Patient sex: F
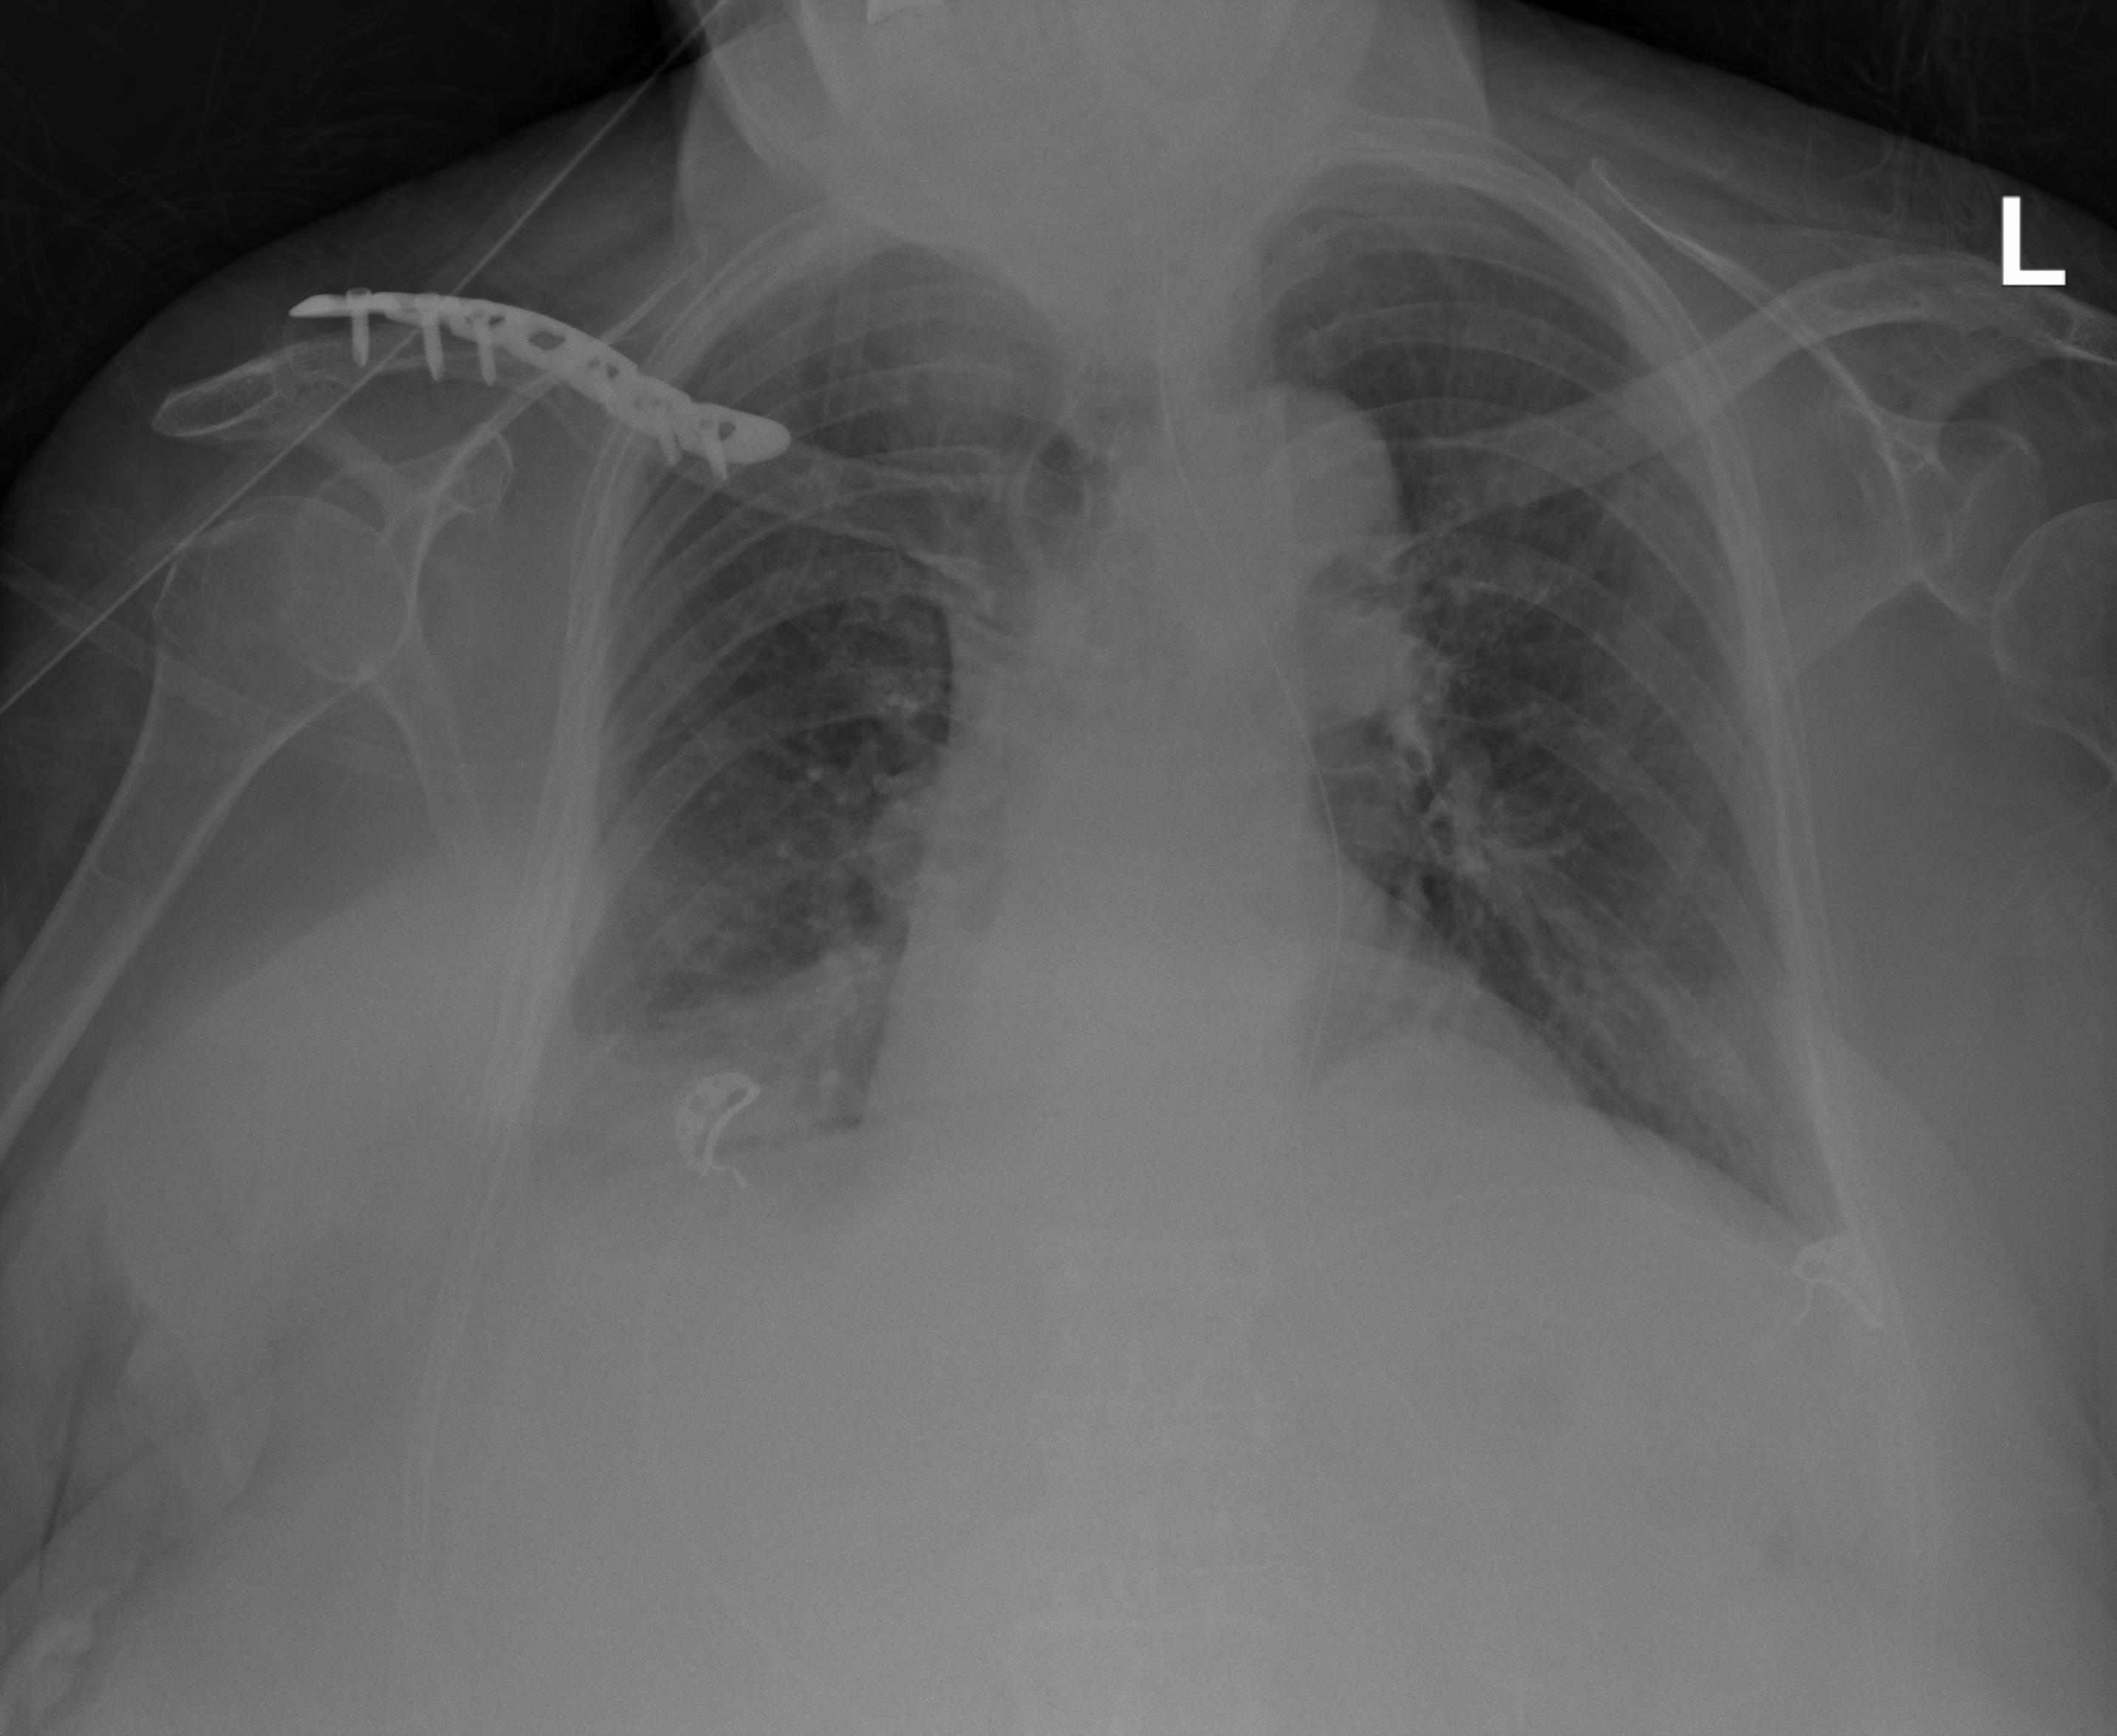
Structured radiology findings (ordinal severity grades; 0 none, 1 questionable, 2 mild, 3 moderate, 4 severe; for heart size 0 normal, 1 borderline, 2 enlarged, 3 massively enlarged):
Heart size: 0
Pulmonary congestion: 0
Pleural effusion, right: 2
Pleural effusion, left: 1
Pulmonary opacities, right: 0
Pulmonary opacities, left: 0
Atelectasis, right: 2
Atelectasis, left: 1